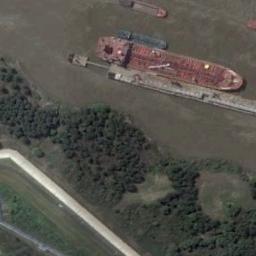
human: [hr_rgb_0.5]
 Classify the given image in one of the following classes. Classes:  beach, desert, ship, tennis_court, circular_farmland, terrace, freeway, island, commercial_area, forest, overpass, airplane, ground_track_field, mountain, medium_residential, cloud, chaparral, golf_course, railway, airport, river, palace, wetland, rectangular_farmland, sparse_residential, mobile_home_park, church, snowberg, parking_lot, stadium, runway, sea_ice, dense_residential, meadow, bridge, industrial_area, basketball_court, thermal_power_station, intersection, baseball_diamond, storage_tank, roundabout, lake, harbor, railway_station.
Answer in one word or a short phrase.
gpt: ship